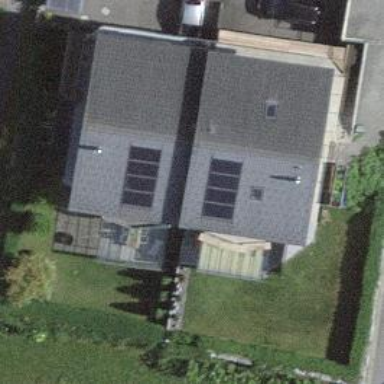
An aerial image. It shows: Solar power generator using photovoltaic panels.